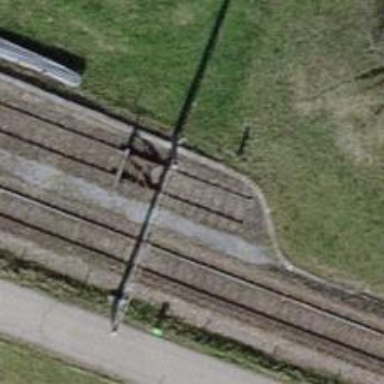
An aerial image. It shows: Railway buffer stop.